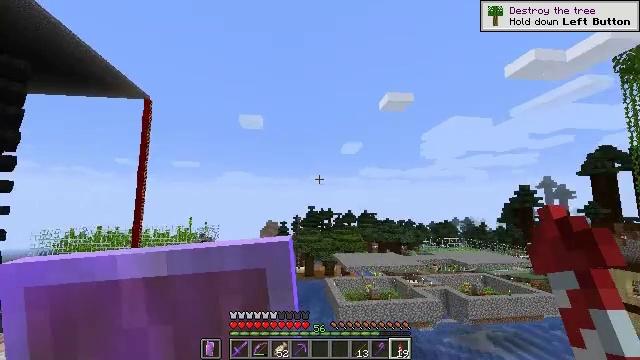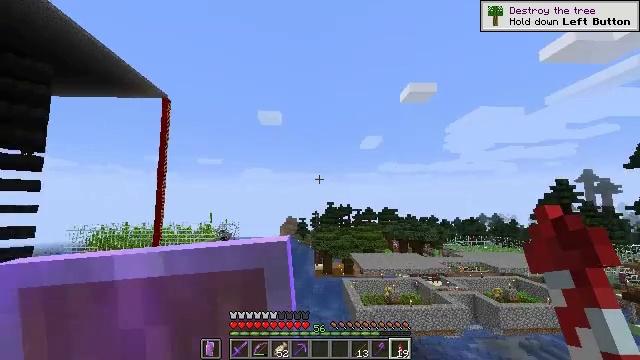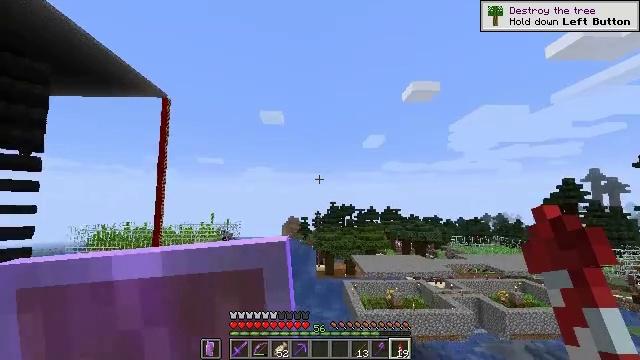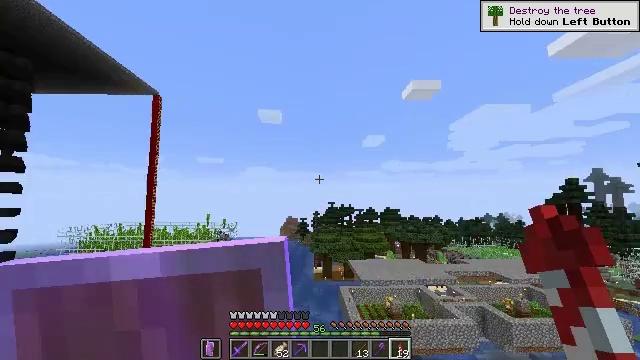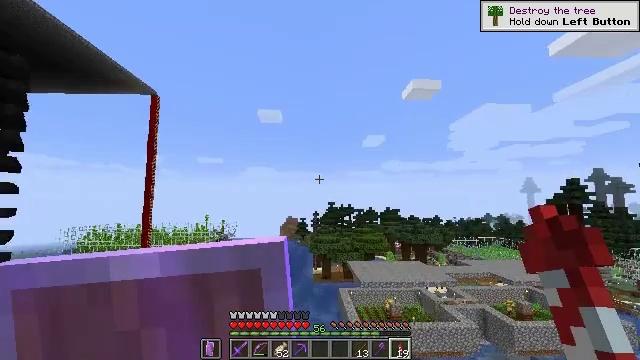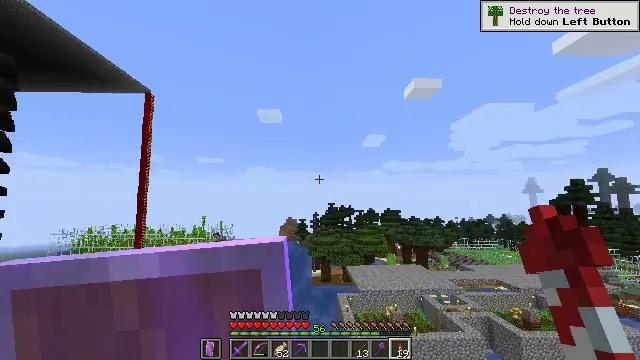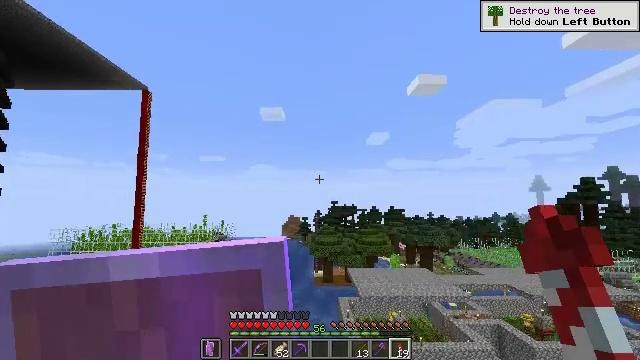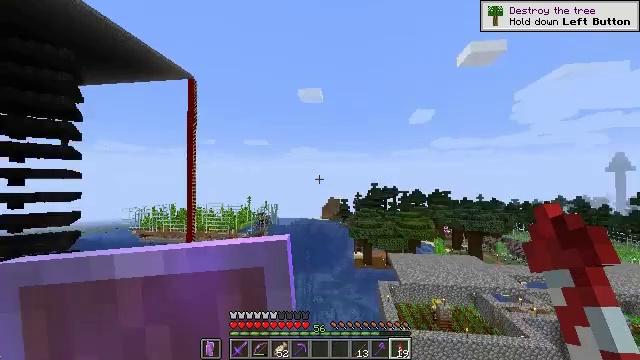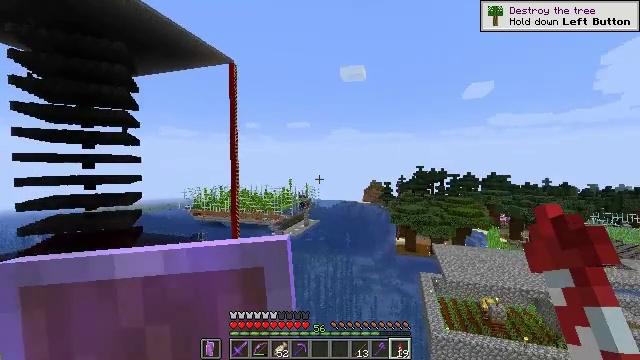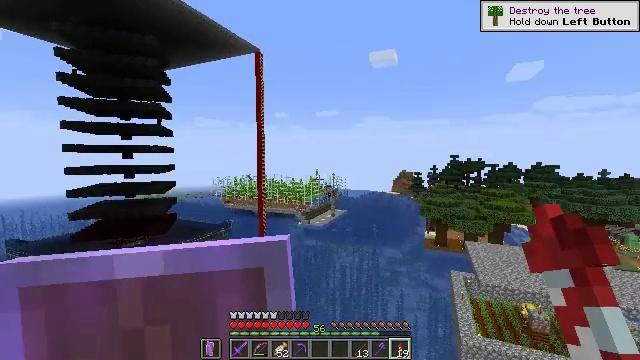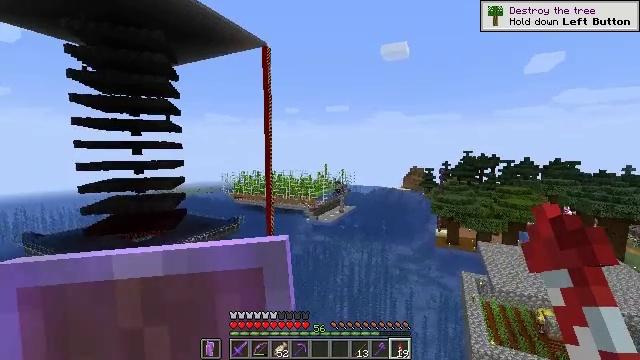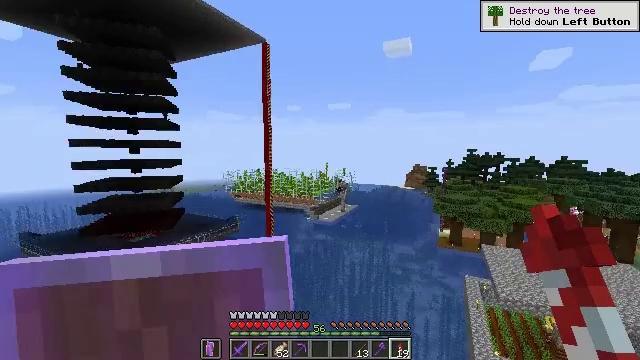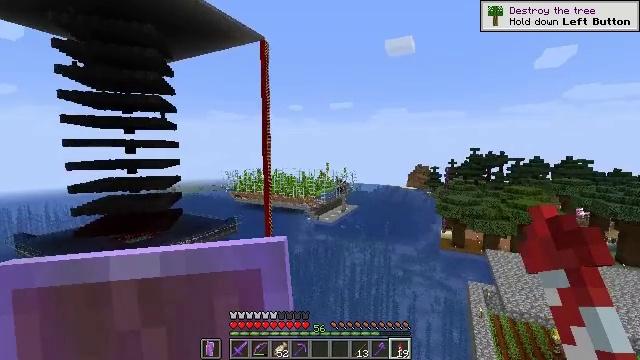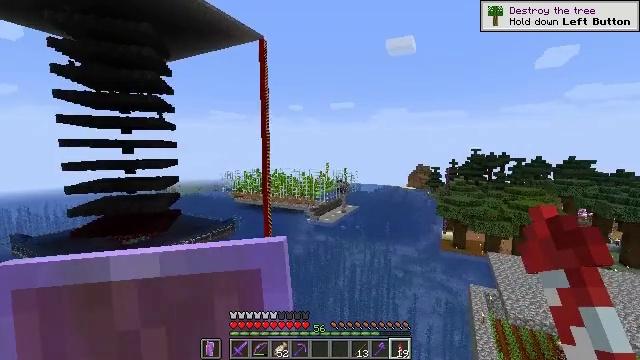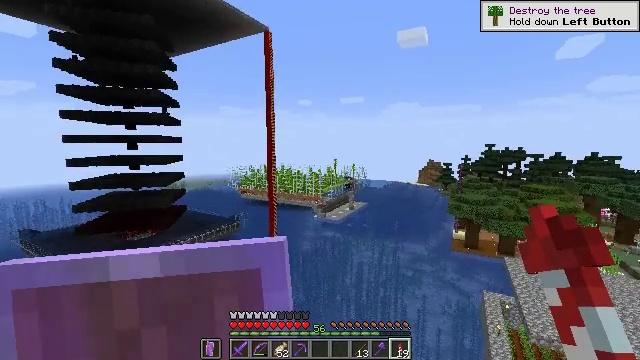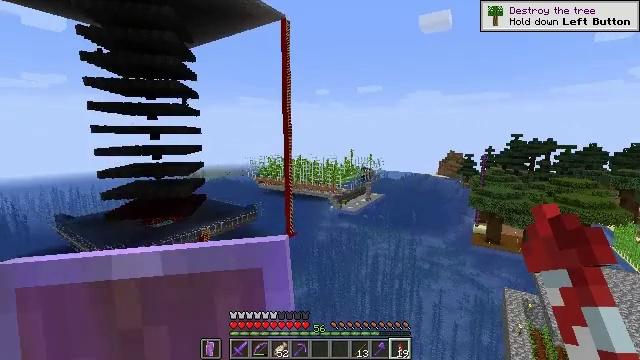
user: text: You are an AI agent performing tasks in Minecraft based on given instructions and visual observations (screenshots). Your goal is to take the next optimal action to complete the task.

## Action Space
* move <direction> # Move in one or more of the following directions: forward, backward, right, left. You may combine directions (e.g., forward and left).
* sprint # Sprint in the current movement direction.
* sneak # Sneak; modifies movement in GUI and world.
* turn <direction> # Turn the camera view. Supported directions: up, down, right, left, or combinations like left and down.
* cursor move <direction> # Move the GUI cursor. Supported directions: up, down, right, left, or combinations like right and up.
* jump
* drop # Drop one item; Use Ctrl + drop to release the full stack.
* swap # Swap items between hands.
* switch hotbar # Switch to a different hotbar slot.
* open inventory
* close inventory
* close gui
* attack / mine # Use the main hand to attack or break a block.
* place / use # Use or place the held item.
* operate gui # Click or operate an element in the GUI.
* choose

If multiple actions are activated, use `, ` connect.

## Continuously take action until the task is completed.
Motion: motion action
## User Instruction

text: Craft paper with the crafting table.
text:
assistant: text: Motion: turn left and down
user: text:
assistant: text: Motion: no_op
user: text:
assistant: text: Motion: no_op
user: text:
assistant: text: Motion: no_op
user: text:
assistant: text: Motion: no_op
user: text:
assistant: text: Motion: no_op
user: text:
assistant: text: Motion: turn left and down
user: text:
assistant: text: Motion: turn left and down
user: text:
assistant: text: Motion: turn left and down
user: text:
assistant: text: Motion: turn left and down
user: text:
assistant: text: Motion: no_op
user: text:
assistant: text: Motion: no_op
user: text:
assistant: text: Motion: no_op
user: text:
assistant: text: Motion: turn left and down
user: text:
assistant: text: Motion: turn left and down
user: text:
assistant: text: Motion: turn left
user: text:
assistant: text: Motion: no_op
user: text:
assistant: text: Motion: no_op
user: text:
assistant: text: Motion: no_op
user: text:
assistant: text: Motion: no_op
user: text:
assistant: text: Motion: no_op
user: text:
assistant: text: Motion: no_op
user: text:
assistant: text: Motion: no_op
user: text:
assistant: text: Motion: no_op
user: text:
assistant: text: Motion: no_op
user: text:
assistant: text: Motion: no_op
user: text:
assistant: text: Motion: no_op
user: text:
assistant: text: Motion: no_op
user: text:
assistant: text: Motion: turn left
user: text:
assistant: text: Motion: turn left